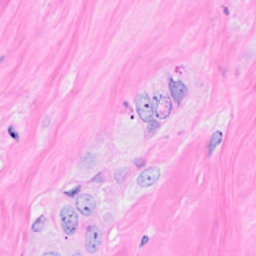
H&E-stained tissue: Breast